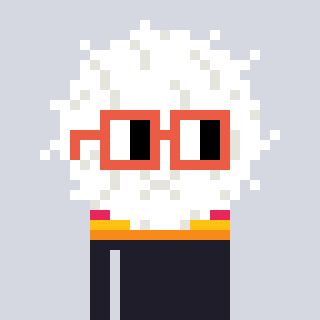
a pixel art character with square orange glasses, a cottonball-shaped head and a grayscale-colored body on a cool background